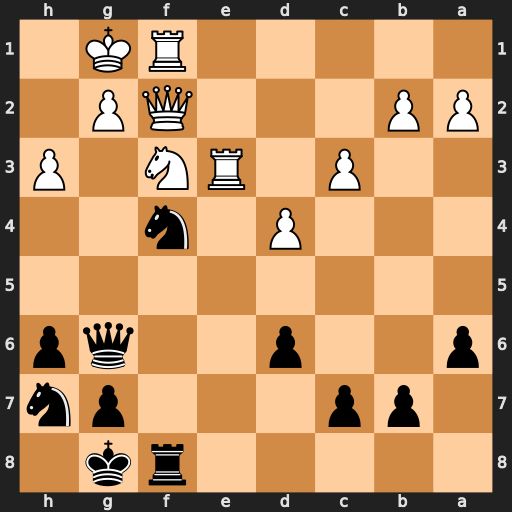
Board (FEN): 5rk1/1pp3pn/p2p2qp/8/3P1n2/2P1RN1P/PP3QP1/5RK1
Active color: b
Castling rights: -
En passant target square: -
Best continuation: Nxh3+ Kh1 Nxf2+